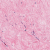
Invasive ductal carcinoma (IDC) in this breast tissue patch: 0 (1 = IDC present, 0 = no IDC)